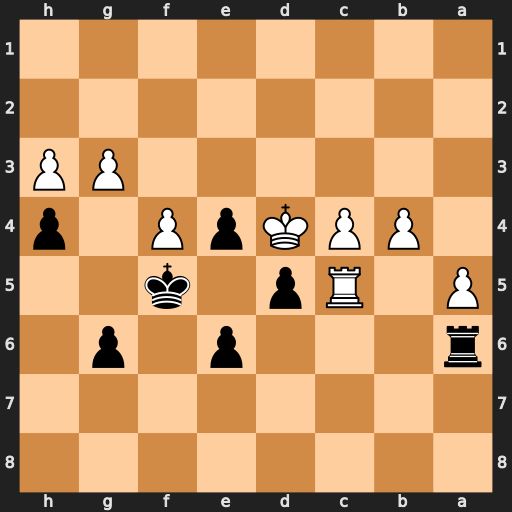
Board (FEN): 8/8/r3p1p1/P1Rp1k2/1PPKpP1p/6PP/8/8
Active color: b
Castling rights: -
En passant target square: -
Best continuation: hxg3 Ke3 g2 Kf2 e3+ Kxg2 Ke4 cxd5 exd5